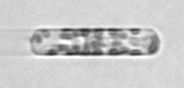
Label: Dactyliosolen_fragilissimus